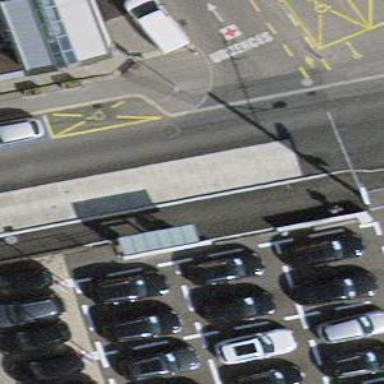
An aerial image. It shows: Bus stop with sheltered platform for public transport.